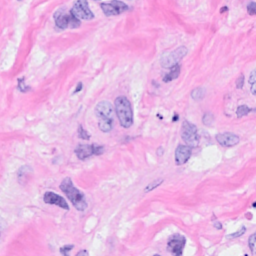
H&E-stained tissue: Breast